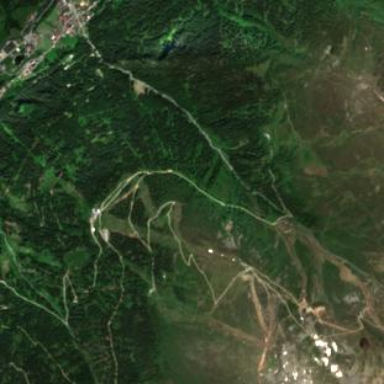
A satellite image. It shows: Forest area.